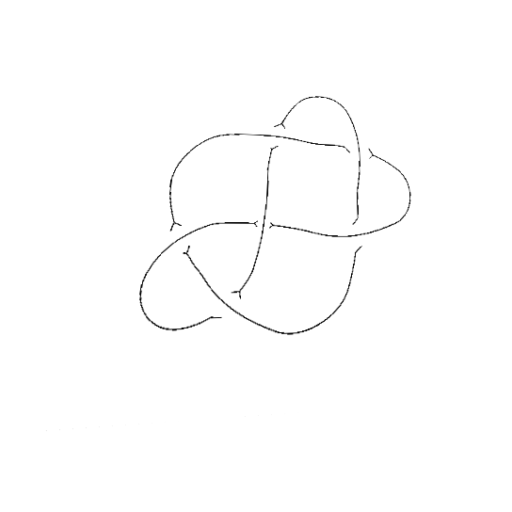
Crossing number: 6